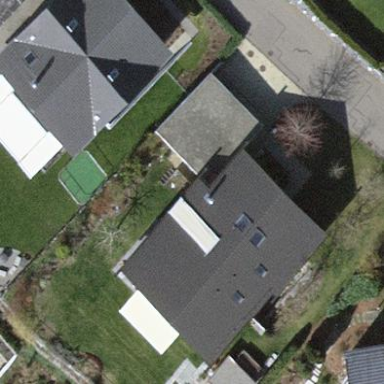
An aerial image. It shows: Detached building.